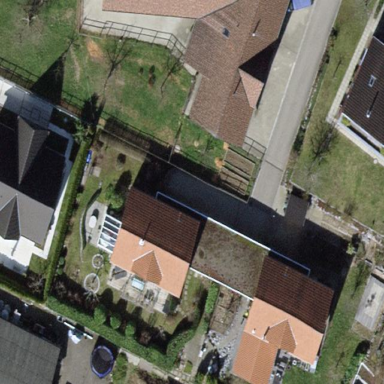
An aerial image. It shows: Semidetached house with gabled roof.